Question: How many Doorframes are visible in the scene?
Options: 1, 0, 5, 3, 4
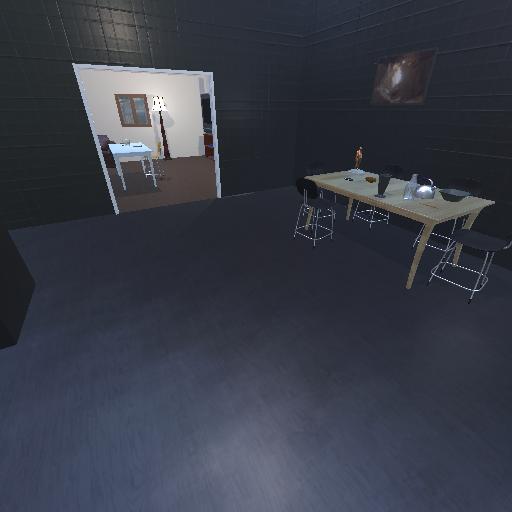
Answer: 1